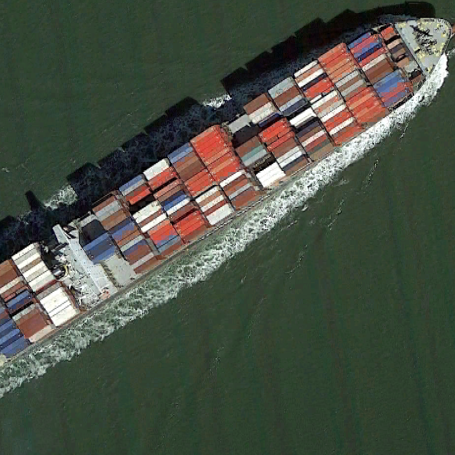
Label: Container_ship